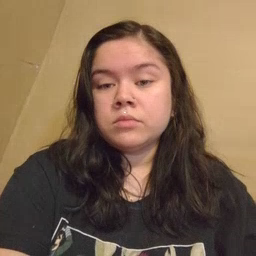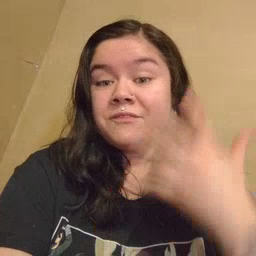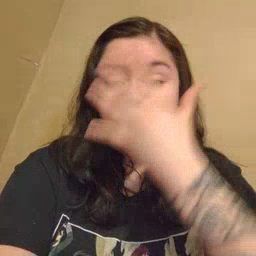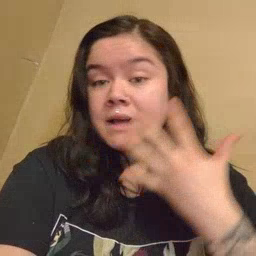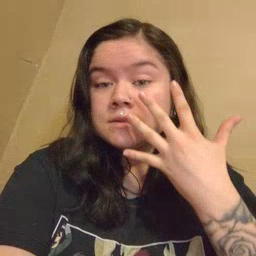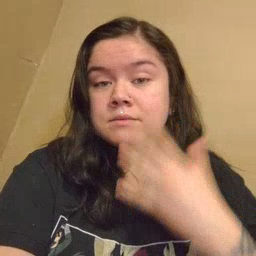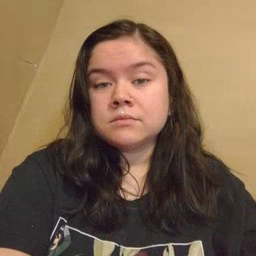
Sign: face